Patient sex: F
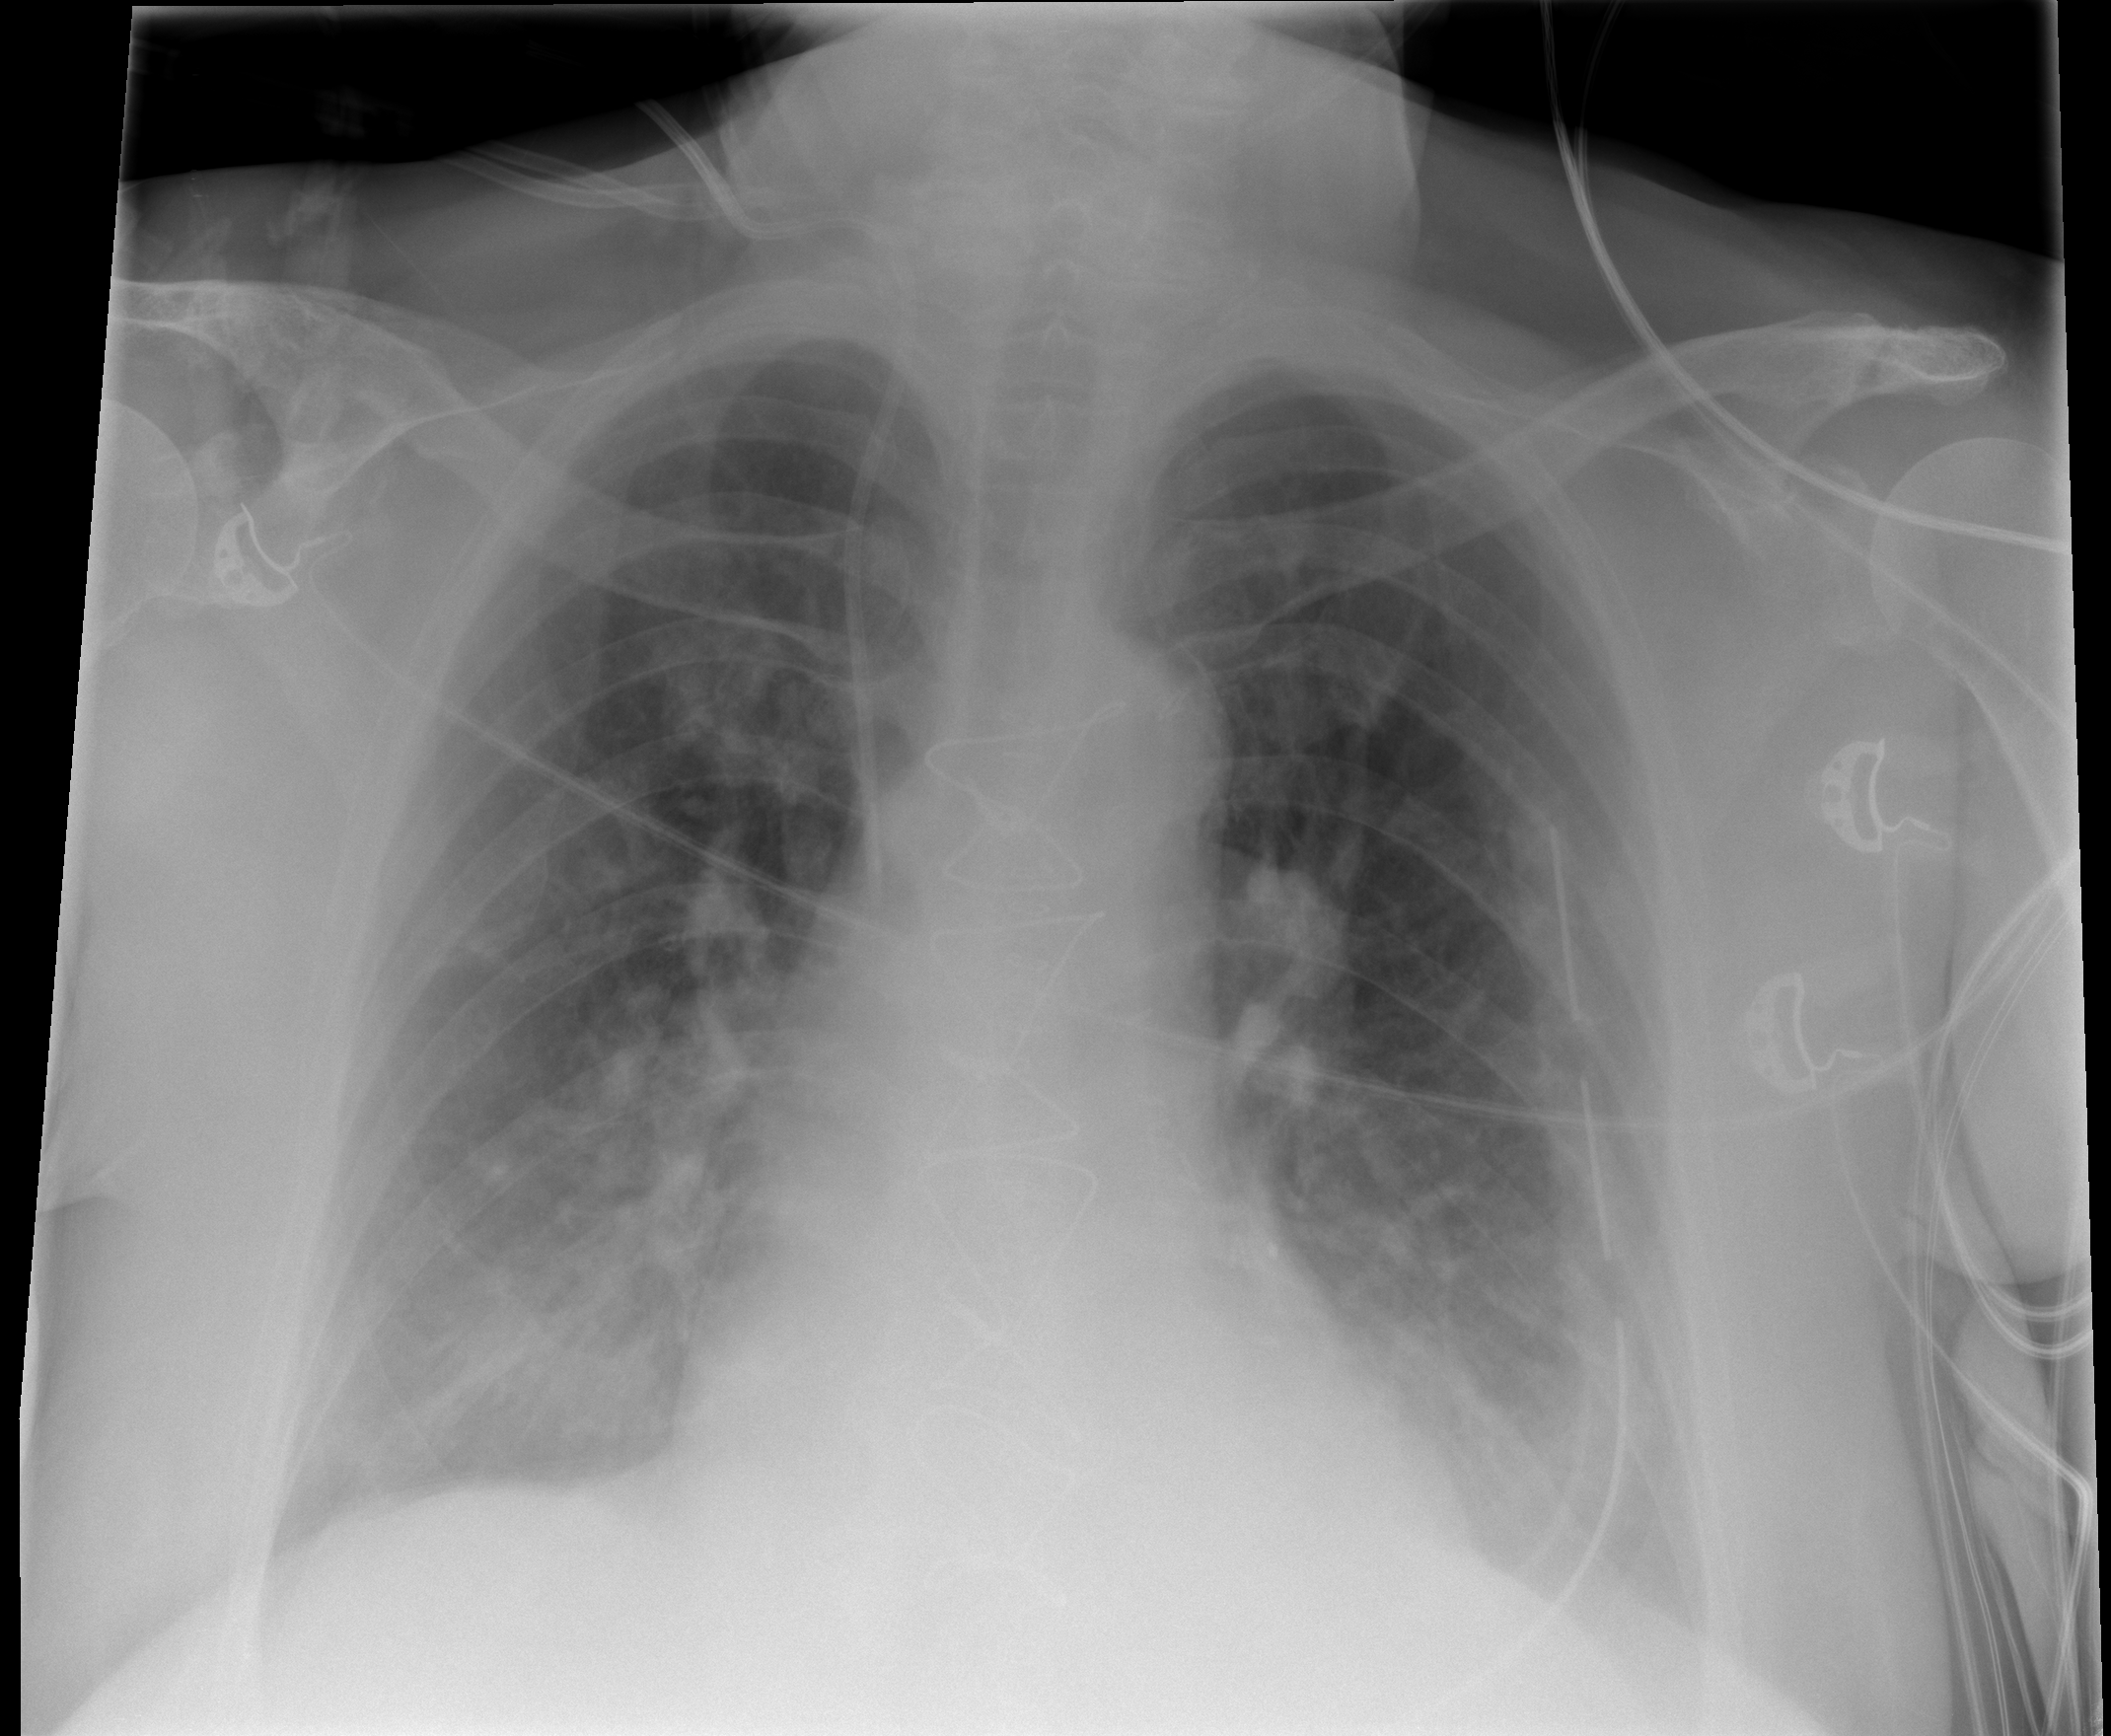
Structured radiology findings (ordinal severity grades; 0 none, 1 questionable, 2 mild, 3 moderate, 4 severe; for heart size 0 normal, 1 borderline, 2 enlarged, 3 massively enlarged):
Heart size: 0
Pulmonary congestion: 0
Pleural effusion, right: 0
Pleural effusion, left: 0
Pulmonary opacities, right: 2
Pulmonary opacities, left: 0
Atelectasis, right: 2
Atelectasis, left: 0